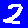
Digit: 2